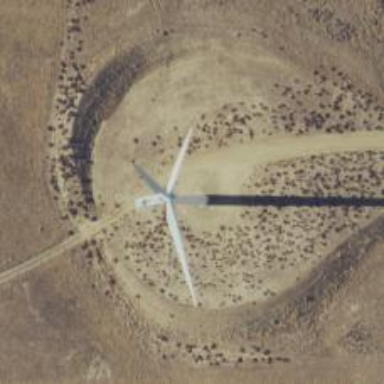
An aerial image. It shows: Wind generator using horizontal axis wind turbines.